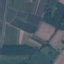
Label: PermanentCrop